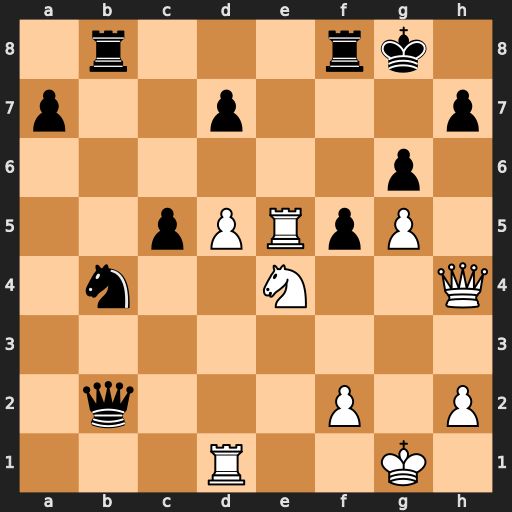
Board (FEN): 1r3rk1/p2p3p/6p1/2pPRpP1/1n2N2Q/8/1q3P1P/3R2K1
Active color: w
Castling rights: -
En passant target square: f6
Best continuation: Re7 Rf7 Nf6+ Qxf6 gxf6